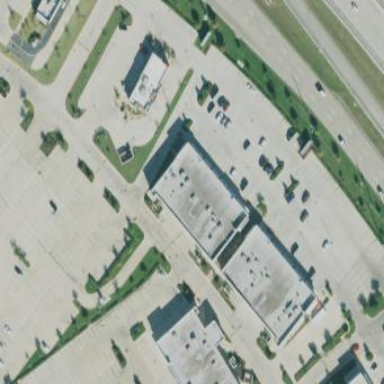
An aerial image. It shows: Retail building.